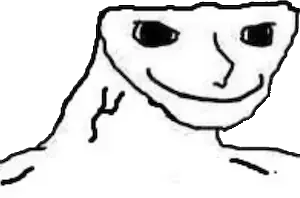
Label: 5_Brainlet